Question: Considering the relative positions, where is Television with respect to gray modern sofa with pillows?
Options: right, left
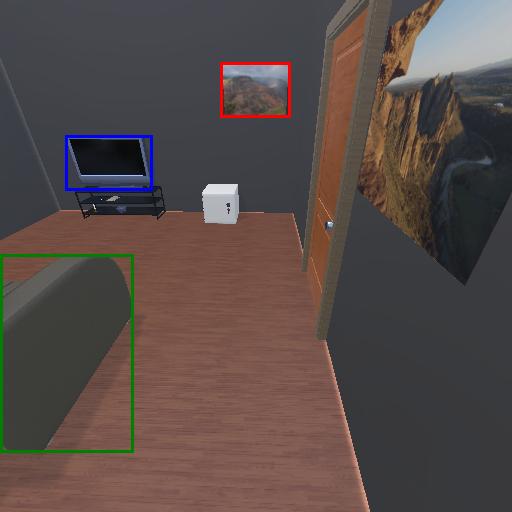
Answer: right